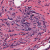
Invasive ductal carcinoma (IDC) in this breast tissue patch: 1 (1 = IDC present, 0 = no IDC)